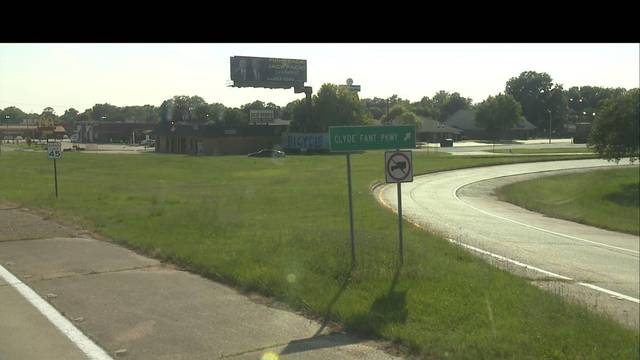
Region: United States
Coordinates: 32.49, -93.703